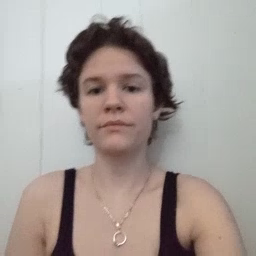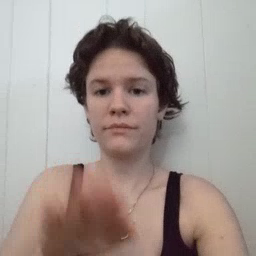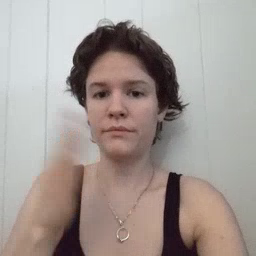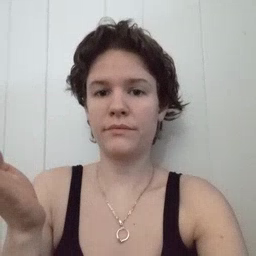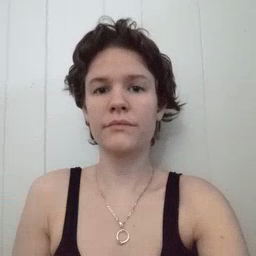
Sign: open